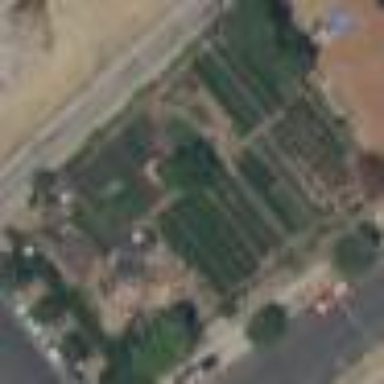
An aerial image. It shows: Plant nursery area.